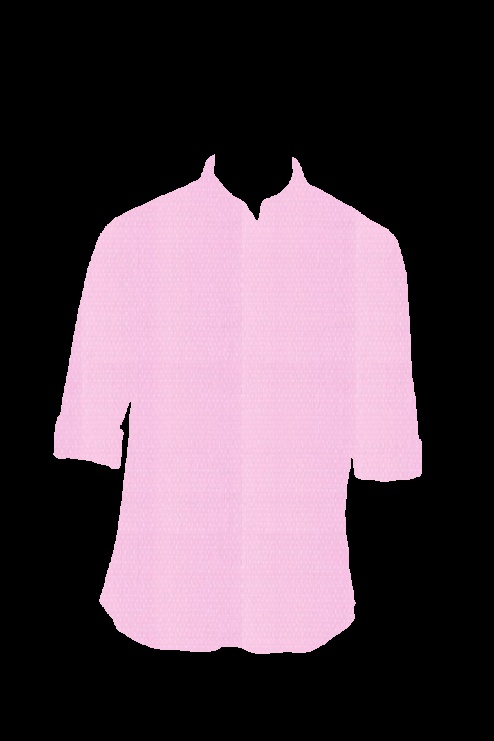
pink slim fit tee